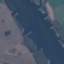
Land use / land cover class: River